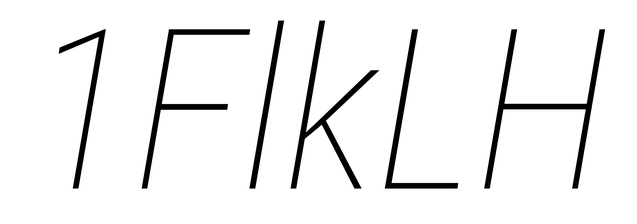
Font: Roboto-Italic_Condensed_Thin_Italic